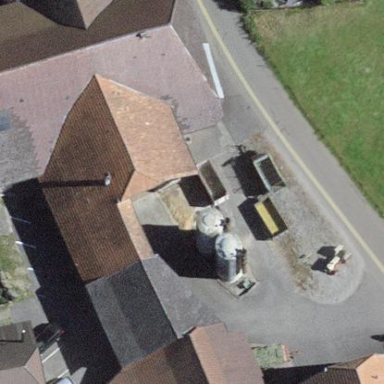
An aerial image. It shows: Farm building.